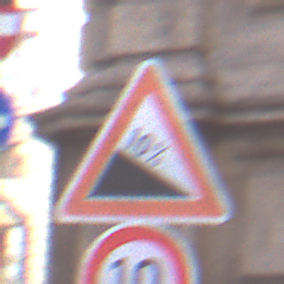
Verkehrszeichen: Gefaelle10
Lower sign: Geschwindigkeit10
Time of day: SunriseSunset
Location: Outdoor (Urban)
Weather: PartlyCloudy
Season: NotSpecified
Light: Natural